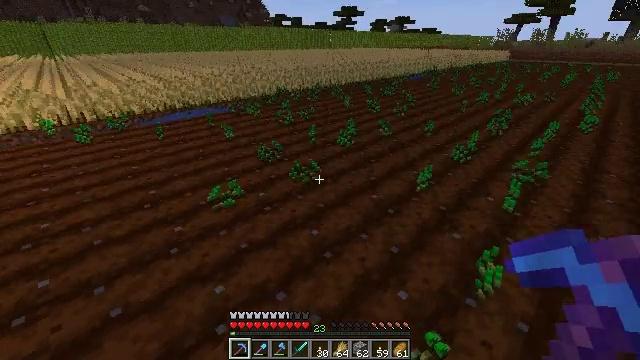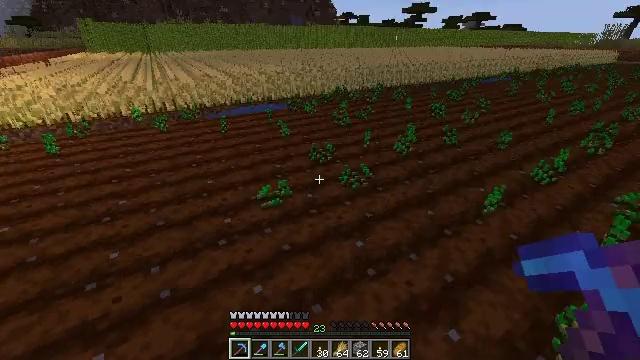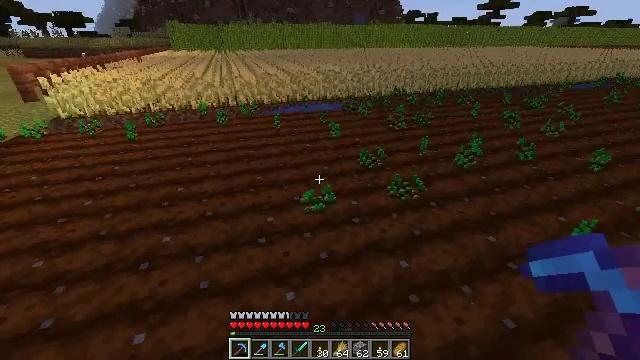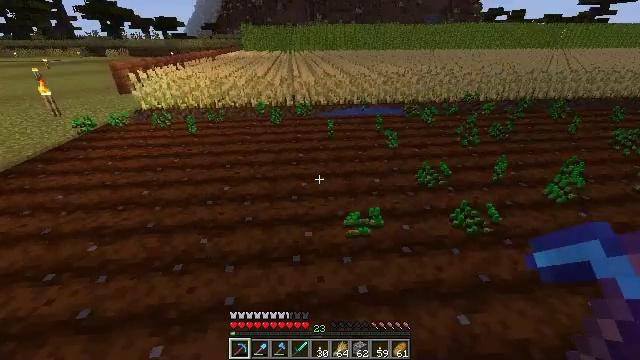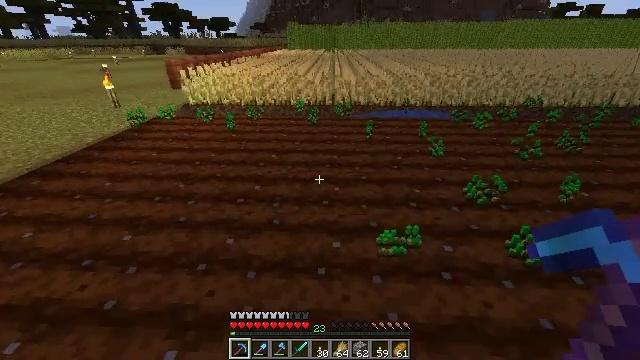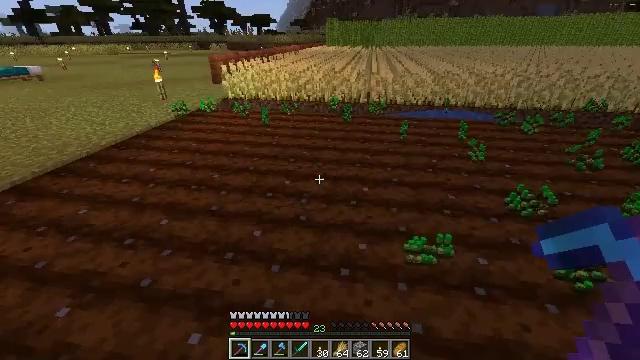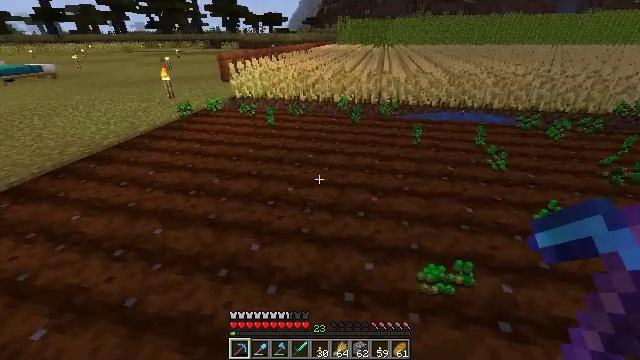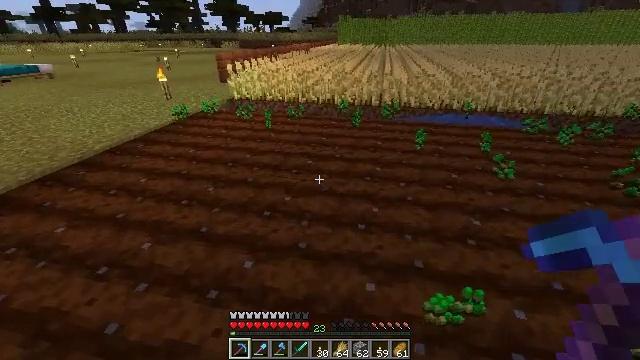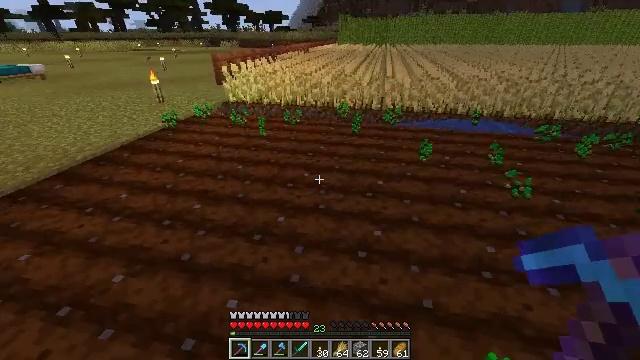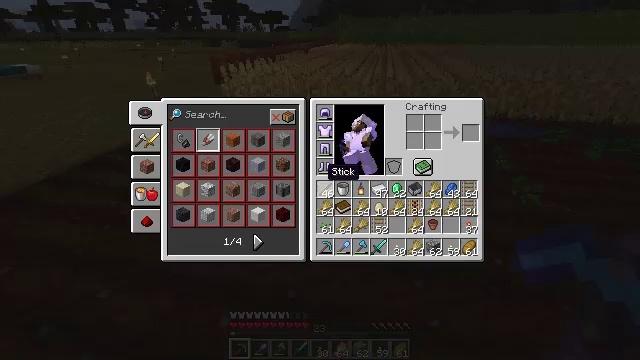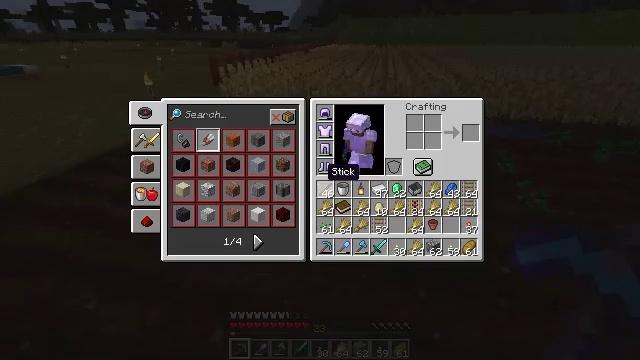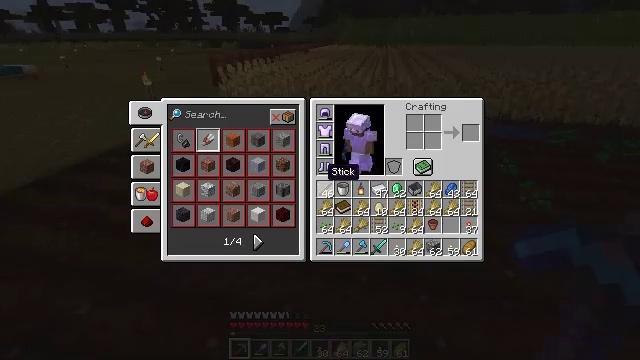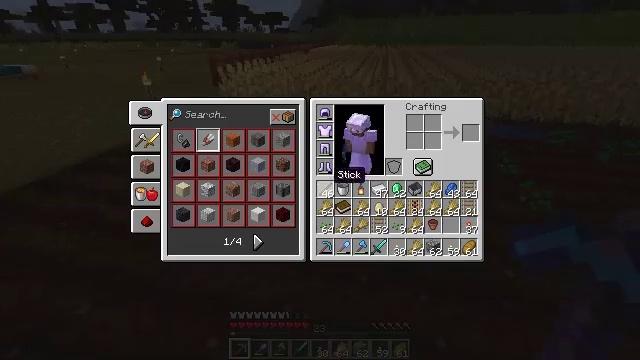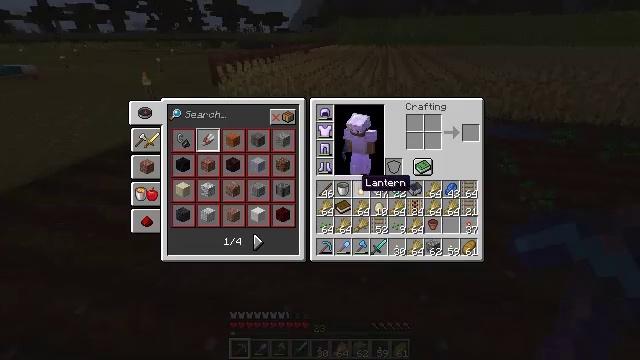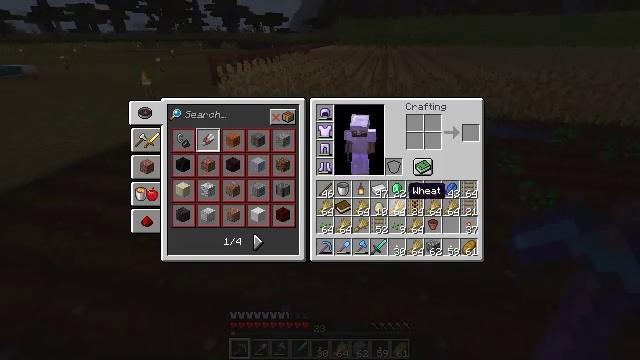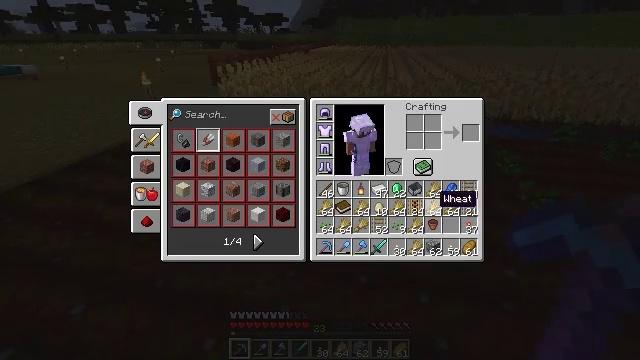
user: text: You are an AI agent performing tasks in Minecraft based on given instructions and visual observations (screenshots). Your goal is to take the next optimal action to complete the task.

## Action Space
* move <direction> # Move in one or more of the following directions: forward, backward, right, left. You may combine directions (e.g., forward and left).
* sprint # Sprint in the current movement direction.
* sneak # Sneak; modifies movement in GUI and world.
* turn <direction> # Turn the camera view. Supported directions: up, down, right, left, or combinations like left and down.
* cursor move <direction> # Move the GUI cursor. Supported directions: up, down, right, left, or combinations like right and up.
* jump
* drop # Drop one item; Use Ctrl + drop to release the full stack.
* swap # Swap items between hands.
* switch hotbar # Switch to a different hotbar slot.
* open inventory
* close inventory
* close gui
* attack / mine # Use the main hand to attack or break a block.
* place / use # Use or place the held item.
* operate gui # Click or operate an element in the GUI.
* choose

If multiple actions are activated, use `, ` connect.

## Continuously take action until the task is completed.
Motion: motion action
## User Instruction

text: Remove a lantern from the inventory.
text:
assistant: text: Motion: move forward, turn left
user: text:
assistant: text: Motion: move forward, turn left
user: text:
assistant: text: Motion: move forward, turn left
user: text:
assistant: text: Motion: move forward, turn left
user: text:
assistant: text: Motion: move forward, turn left
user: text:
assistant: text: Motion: move forward, turn left
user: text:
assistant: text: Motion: move forward
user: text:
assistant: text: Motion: move forward
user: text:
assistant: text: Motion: move forward, close inventory
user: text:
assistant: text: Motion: close inventory
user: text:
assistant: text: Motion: close inventory
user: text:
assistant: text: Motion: close inventory
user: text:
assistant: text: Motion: cursor move right and down, open gui
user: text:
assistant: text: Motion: cursor move right and down
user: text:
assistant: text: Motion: cursor move right and down
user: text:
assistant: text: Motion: cursor move right
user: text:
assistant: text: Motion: no_op
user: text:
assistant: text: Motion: no_op
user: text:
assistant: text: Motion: no_op
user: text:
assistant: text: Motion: no_op
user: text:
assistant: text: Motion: no_op
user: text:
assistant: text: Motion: no_op
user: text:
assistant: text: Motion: no_op
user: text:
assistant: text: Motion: no_op
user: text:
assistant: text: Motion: cursor move left
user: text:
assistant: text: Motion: no_op
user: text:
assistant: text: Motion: no_op
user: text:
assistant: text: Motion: no_op
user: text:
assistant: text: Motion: no_op
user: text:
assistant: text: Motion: no_op